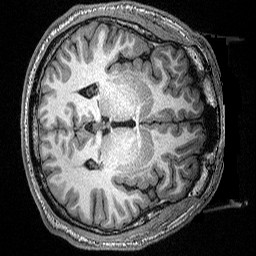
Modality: T1w
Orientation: axial
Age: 23
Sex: male
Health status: ill
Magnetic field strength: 3 T
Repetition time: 2.53 s
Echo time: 0.00331 s